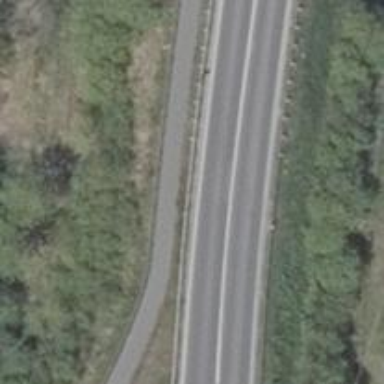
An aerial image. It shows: Secondary road with asphalt surface and embankment.